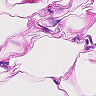
Metastatic tissue present: no